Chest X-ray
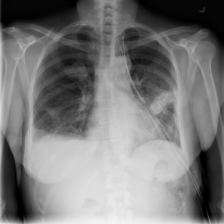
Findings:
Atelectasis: negative
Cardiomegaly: negative
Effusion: positive
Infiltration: negative
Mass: positive
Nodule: negative
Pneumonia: negative
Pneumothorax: negative
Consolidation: negative
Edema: negative
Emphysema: negative
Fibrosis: negative
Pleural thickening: negative
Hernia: negative